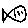
Label: fish